Question: I am trying to write an algorithm that determines whether a graph is connected or not. I think my code is almost correct, although I keep getting StackOverFlowError. I personally think because there's a cycle in the graph I'm testing my algorithm with, my code doesn't understand that and comes in a loop. But I'm using an array to see if a node was already visited! So that should not happen! Anyways this is my code:
'''
public int isConnected(String s)
{
int in = nodes.indexOf(s);
visited[in] = true;
counter++;
for(int i = 0; i < listOfChildren(s).size(); i++)
{
int ind = nodes.indexOf(listOfChildren(s).get(i));
if(visited[ind] == false)
{
isConnected(listOfChildren(s).get(i));
}
}
System.out.println(counter);
if(counter == nodes.size())
return 1;
return 0;
}
'''
s is some node I begin with, nodes is an ArrayList of nodes and has the same size(5 in this case) as the array visited. In the beginning visited looks like this: [false false false false false], so none of the nodes was visited. listOfChildren() return an ArrayList of the children(not all of them, just the ones adjacent to the node) of a particular node. I am sure that listOfChildren() works, since I tested it 43545454 times.
Any help is appreciated(with minimum change of the code, if possible). Thanks.
My graph is directed..
I define visited like this:
'''
private boolean[] visited;
'''
and I set everything in it to false in my constructor this code:
'''
public void setUnvisited()
{
visited = new boolean[nodes.size()];
for(int i = 0; i < nodes.size(); i++)
{
visited[i] = false;
}
}
'''
The nodes are strings! visited and nodes have the same length. That's why I can use nodes.indexOf(blabla) for the array visited.
This is how the graph looks like:

I'm sure the problem is after N3, the algorithm goes in a loop after N3, because it doesn't understand that N1 was already visited. I really don't understand why this happens!
String have different names and there are no duplicates.. so for example indexOf(nodes.get(2)) gives 2 and not 0 or anything else..
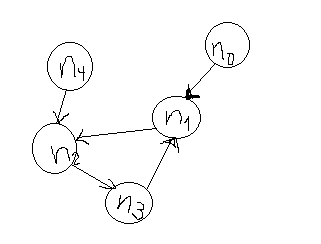
Answer: The reason you found this so difficult to track down is all the mutable state in your graph class. In particular you have 'count' and 'visited', the latter being modified by both your methods 'isConnected' and 'setUnvisited'.
You depend on your array 'visited' to tell you when to stop recursing, but accidentally reset the array on every recursive call through your call to 'listOfChildren'.
One way around this to make it so that 'visited' is not a class member. Here's a solution which modifies your code very little:
'''
public boolean isConnected(String s) {
int nVisited = isConnected(s, new boolean[nodes.size()], 0);
return nVisited == nodes.size();
}
private int isConnected(String s, boolean[] visited, int counter)
{
int in = nodes.indexOf(s);
visited[in] = true;
counter++;
for(int i = 0; i < listOfChildren(s).size(); i++)
{
int ind = nodes.indexOf(listOfChildren(s).get(i));
if(visited[ind] == false)
{
counter = isConnected(listOfChildren(s).get(i), visited, counter);
}
}
System.out.println(counter);
return counter;
}
'''
Since 'visited' and 'counter' are no longer shared, the bug you had is gone. This also solves another bug you had (but didn't notice yet) where only the first 'isConnected()' call works--because in that case you resetting 'visited' or 'counter' appropriately.
A cleaner implementation of the same idea as above:
'''
public boolean isConnected(String s) {
Set<String> visited = new HashSet<String>();
isConnected(s, visited);
return visited.size() == nodes.size();
}
private void isConnected(String s, Set<String> visited)
{
visited.add(s);
for (String child : listOfChildren(s)) {
if (!visited.contains(s)) {
isConnected(child, visited);
}
}
}
'''
I haven't actually tried to compile or run that, so there may be bugs, but you get the idea, I hope.